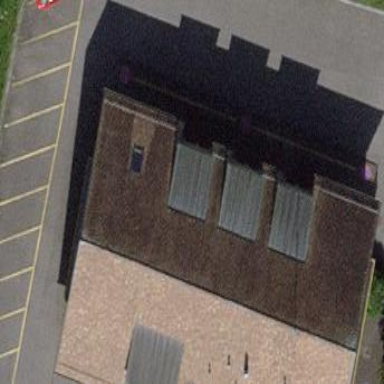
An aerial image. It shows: Fire station building.